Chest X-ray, PA view. Patient: 19 years old, sex M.
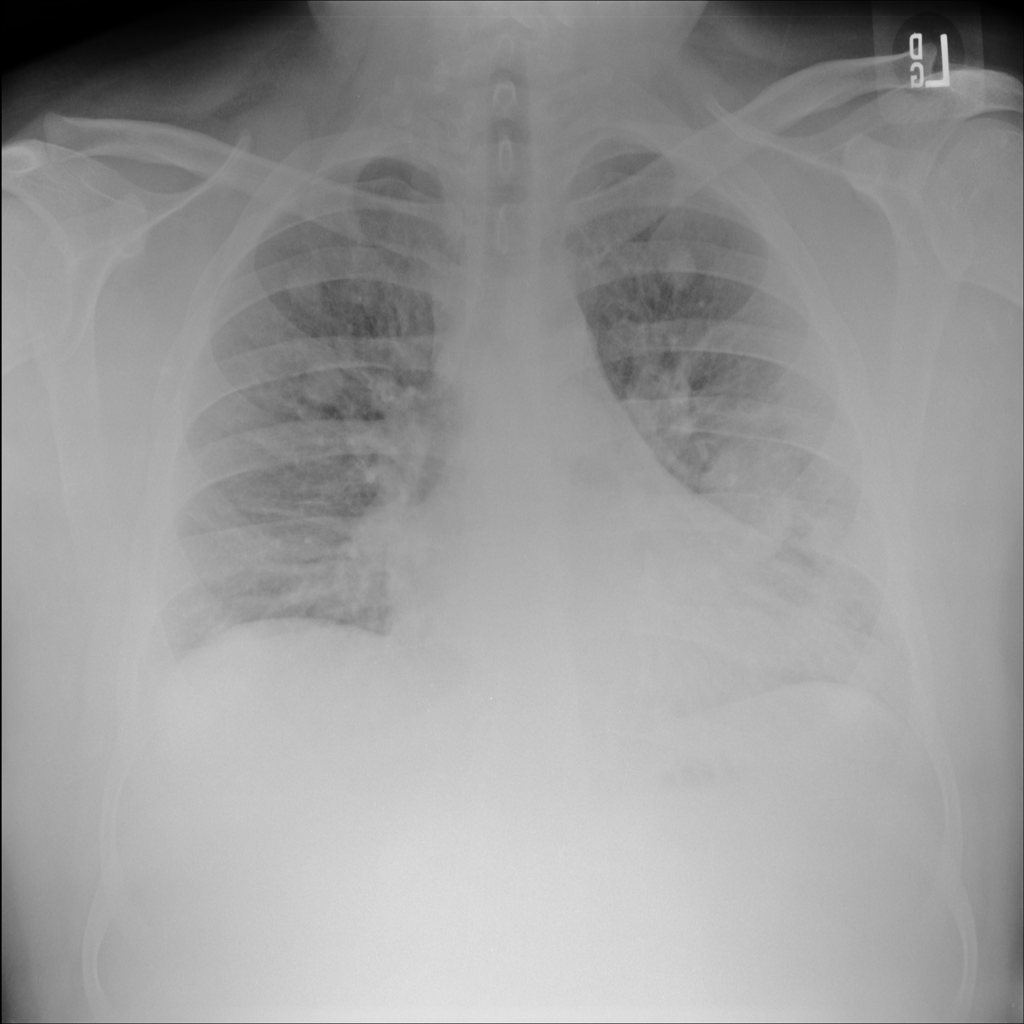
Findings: No Finding